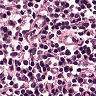
Metastatic tissue present: no